Interaction volume radius: 5 \u00c5
Interaction volume height: 10 \u00c5
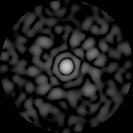
Disorder parameter: 0.9117